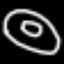
Label: donut